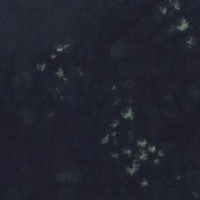
EUNIS habitat code: 44
Species observed at this site:
Aruncus dioicus